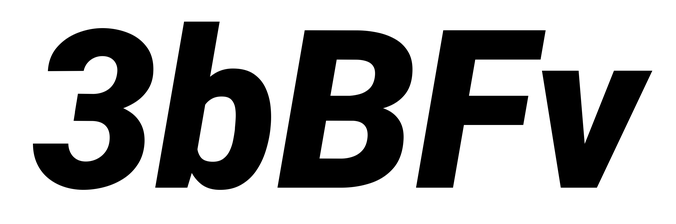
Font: Roboto-Italic_Black_Italic